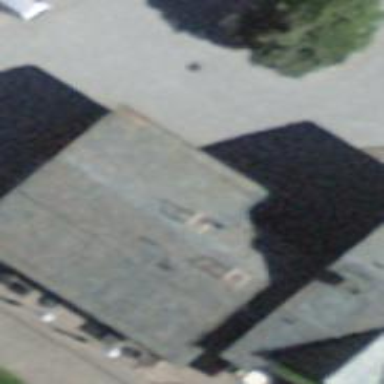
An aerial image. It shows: Restaurant.